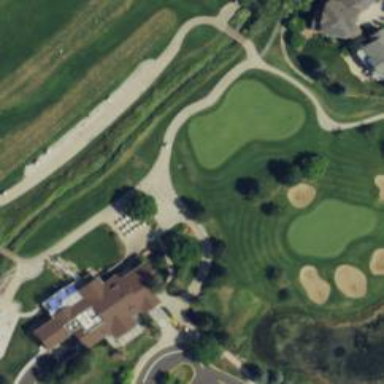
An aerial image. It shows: Path for golf carts.